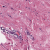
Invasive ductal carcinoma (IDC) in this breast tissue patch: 1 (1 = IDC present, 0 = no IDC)